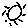
Label: sun